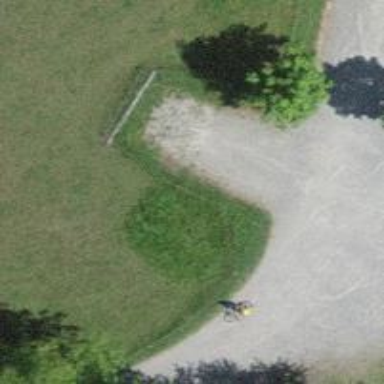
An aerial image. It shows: Bicycle parking area with wall loops.